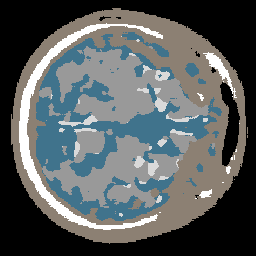
Label: no_lesion